Question: I am trying to layout a couple of div's inline and want to give them a fixed width. I currently have:
'''
<style>
.af-header{
border: 1px solid black;
}
.menu-item-header{
border: 1px solid blue;
width: 200px;
}
.menu-item-detail{
border:1px solid orange;
width: 400px;
}
.menu-item{
border: 1px solid red;
}
</style>
<table class='af-header'>
<tr>
<td width=800>
<div class='menu-item'>
<div class='menu-item-header'>my header</div>
<div class='menu-item-detail'>here is my detail</div>
</div>
</td>
</tr>
<tr>
</tr>
</table>
'''
The problem that I'm having is that the menu-item-header and menu-item-detail collapse down to fit the text like in the following screenshot:

How do I fix the width in these two so that the width is respected?
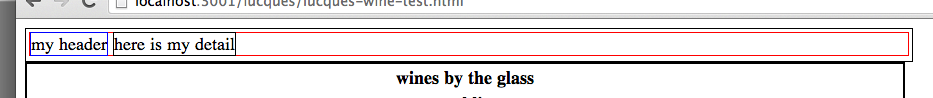
Answer: Use 'display: inline-block' not 'display: inline'.